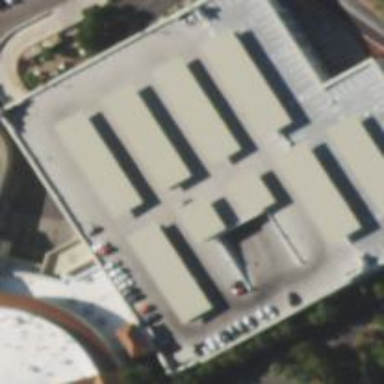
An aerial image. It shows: Multi-storey parking building.